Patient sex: F
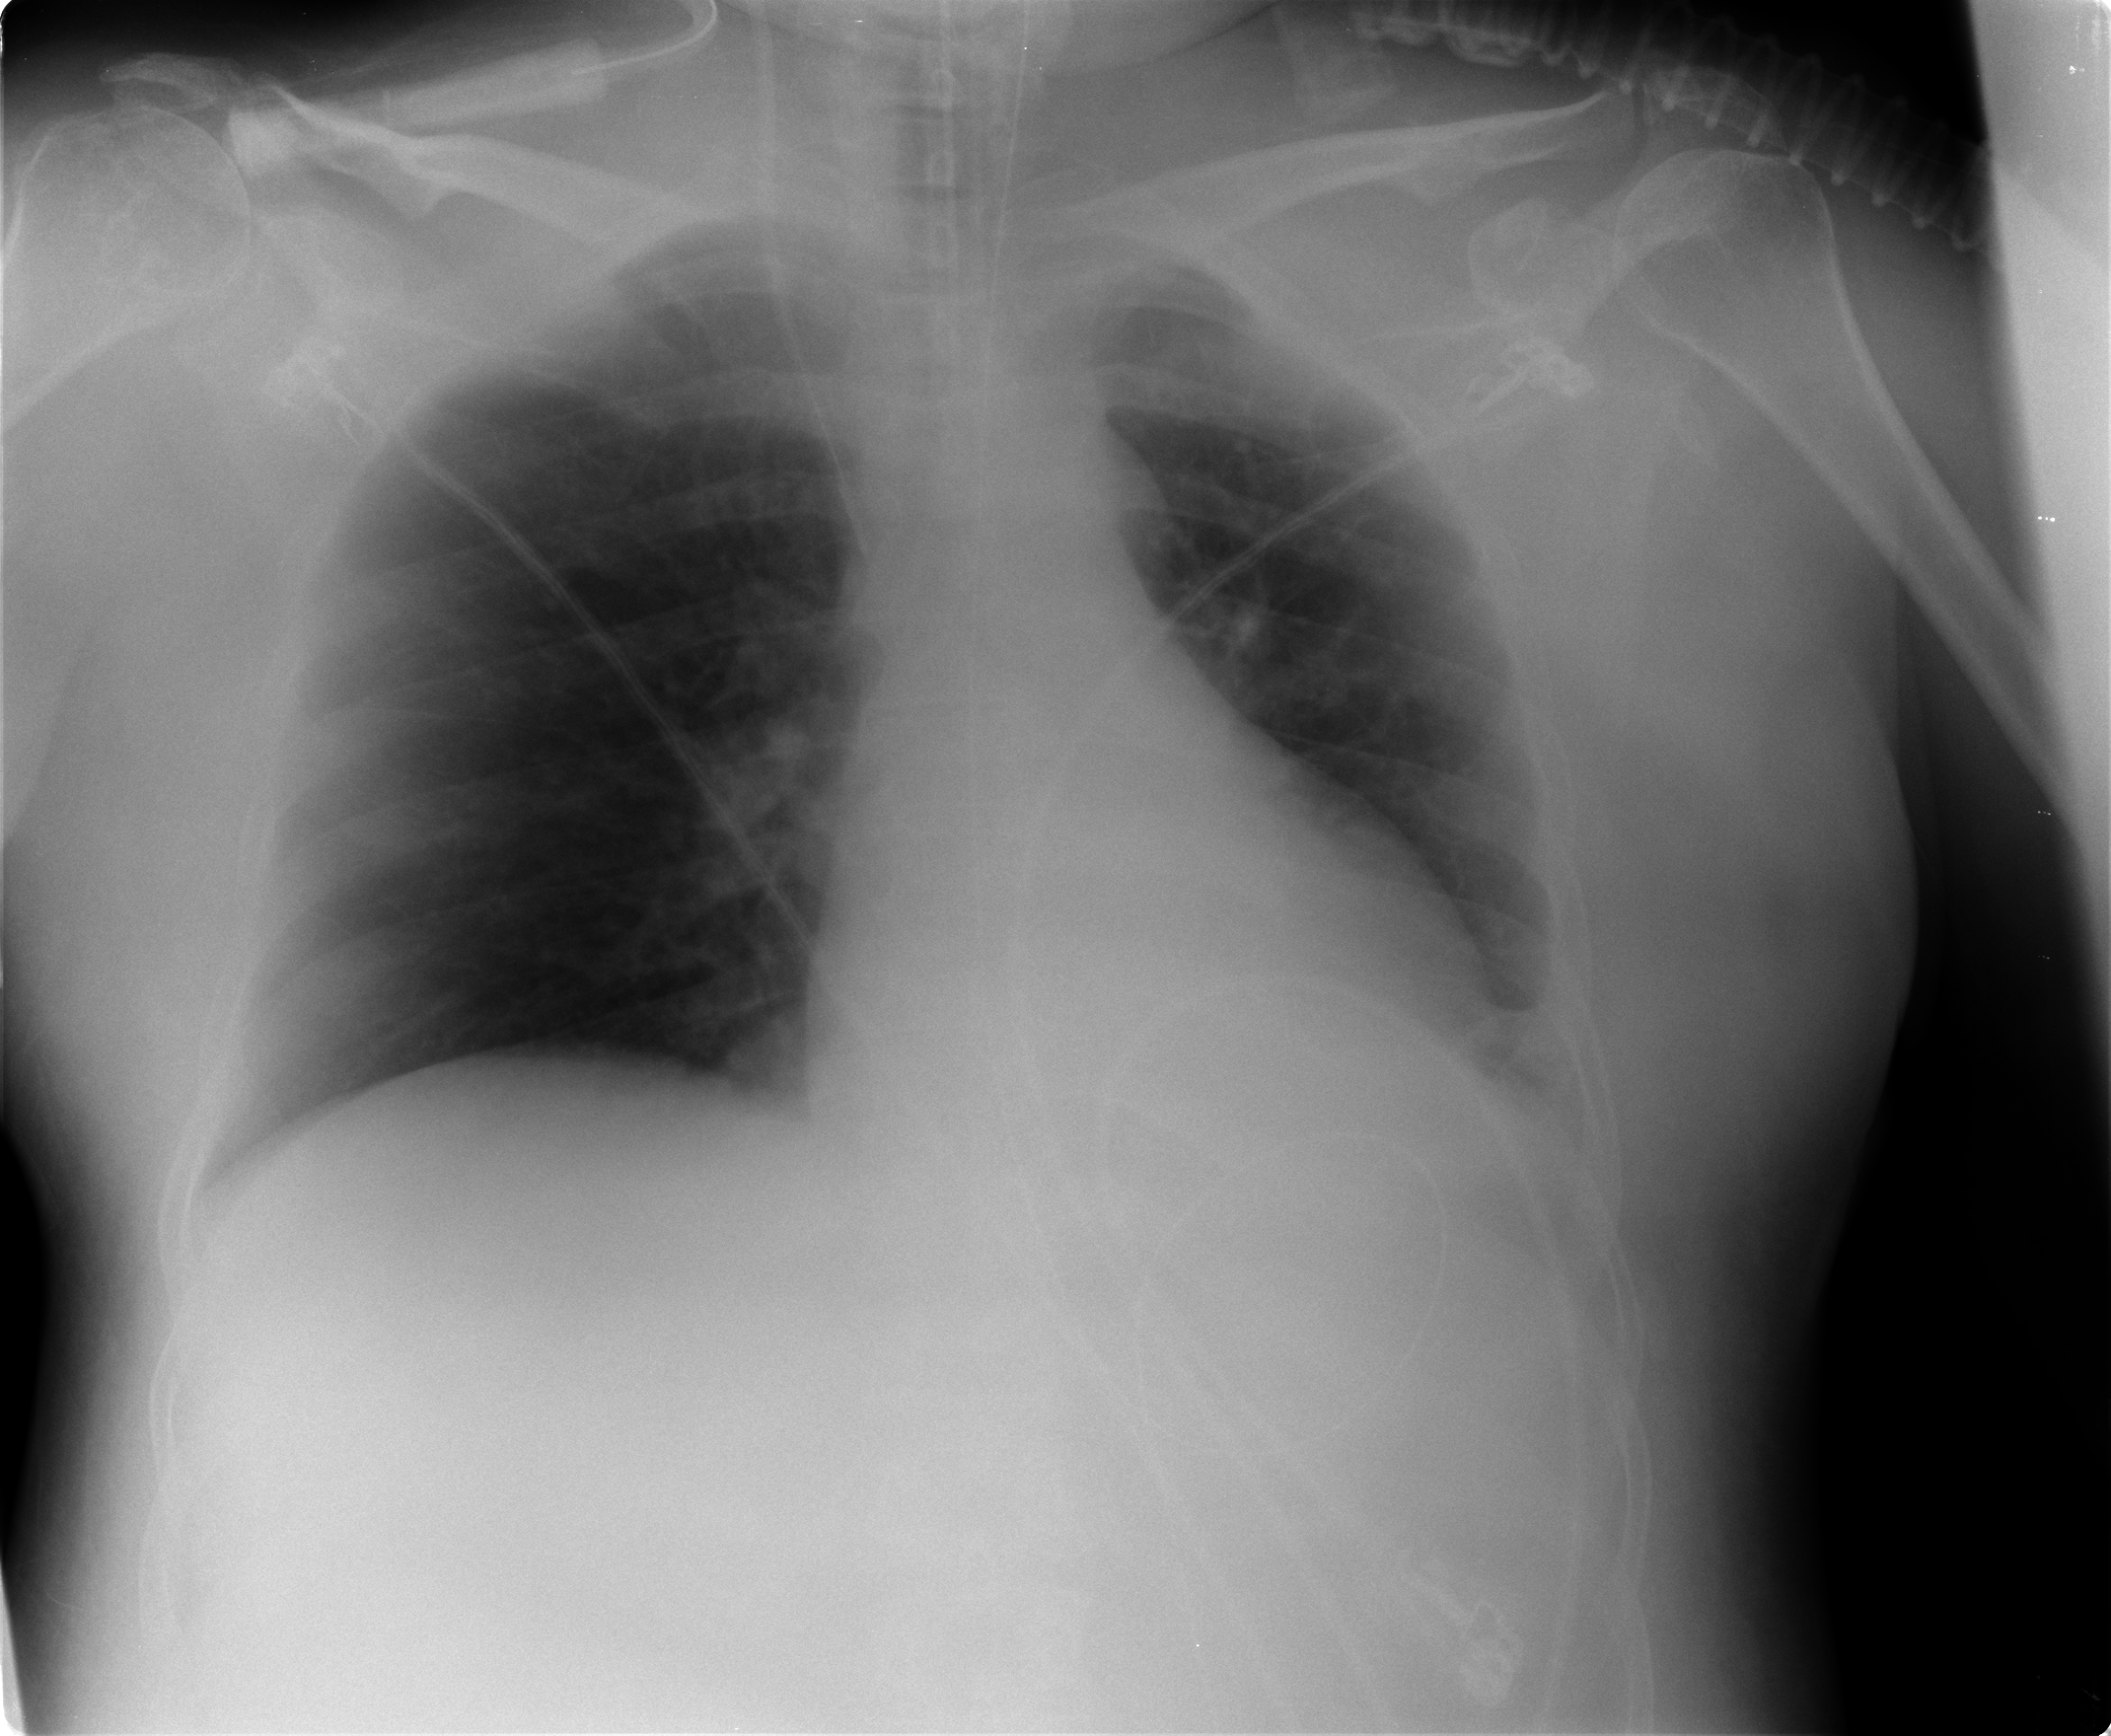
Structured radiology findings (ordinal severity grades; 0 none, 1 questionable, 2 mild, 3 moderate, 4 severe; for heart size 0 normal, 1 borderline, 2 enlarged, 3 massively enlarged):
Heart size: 0
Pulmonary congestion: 0
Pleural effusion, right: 0
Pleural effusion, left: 0
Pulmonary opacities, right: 0
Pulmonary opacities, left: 0
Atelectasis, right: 2
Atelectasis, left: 2